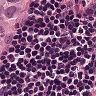
Metastatic tissue present: yes